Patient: sex F, age 59
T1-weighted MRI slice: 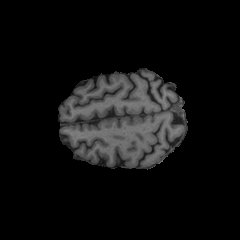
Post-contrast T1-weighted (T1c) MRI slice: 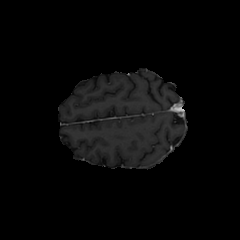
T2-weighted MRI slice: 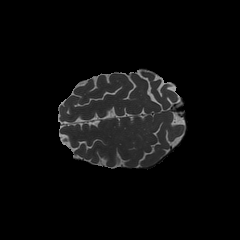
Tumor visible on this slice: no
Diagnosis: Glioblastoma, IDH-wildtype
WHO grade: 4